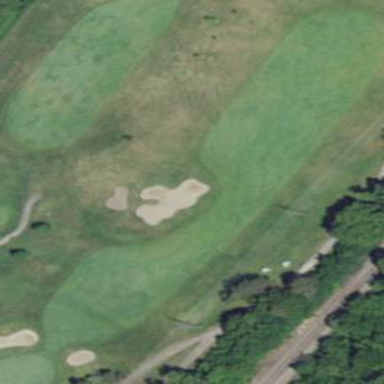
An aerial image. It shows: Grassy area designated as golf fairway.